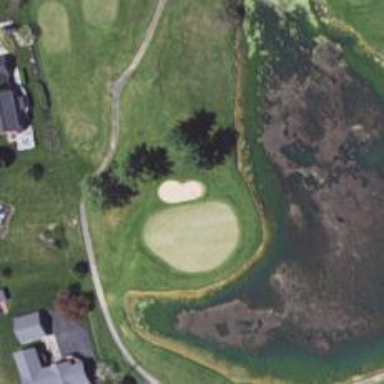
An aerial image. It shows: Golf hole.